Aerial crown-view tile of a tropical tree (Barro Colorado Island, Panama), acquired 20250317:
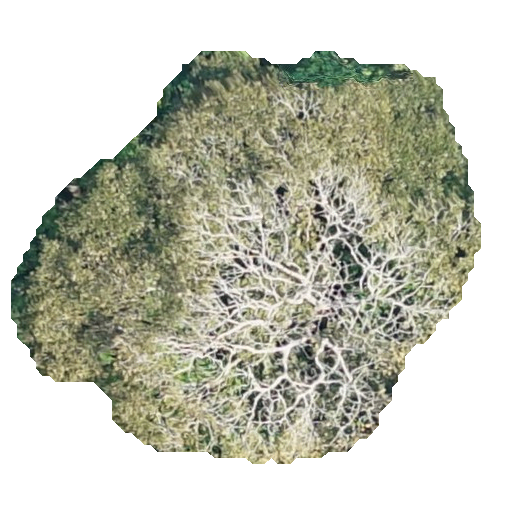
Species: Dipteryx oleifera
GBIF accepted scientific name: Dipteryx oleifera
Crown area: 207.028 m²